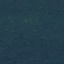
Land use / land cover class: Forest